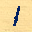
Label: 1